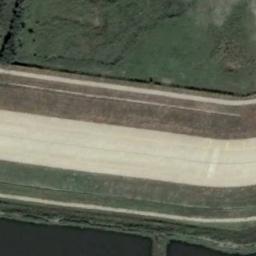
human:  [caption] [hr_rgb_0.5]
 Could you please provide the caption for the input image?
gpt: The runway goes through the lawn .

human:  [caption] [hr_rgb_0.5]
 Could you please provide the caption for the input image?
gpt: There is a green lawn next to the runway and a river beside it .

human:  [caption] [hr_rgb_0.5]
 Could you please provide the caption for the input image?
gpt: The runway is on the bare land next to the grass .

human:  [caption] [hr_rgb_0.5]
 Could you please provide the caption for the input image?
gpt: The grass is on either side of the runway .

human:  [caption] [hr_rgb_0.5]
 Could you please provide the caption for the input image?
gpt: There are green meadows beside the runway .